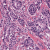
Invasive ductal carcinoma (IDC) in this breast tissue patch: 1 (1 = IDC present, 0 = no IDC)